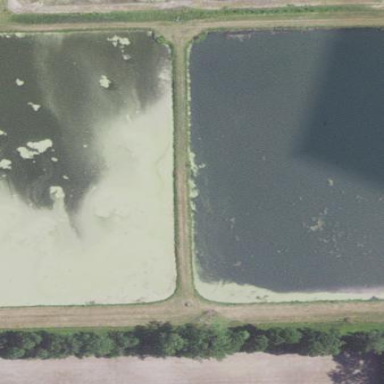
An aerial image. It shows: Pond with natural water.